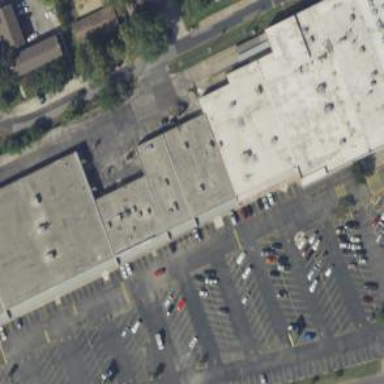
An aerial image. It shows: Building.